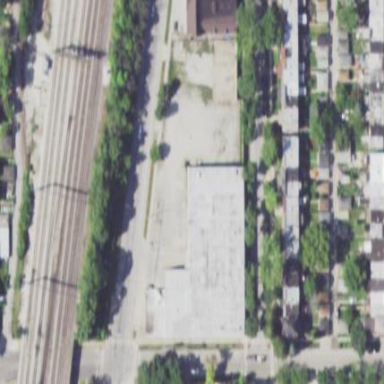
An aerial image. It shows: Building housing car repair shop.